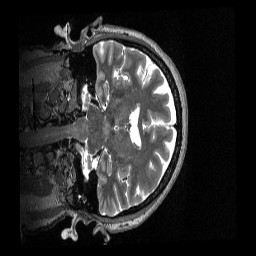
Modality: T2w
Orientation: coronal
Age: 67
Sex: female
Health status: healthy
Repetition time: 3.2 s
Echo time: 0.563 s